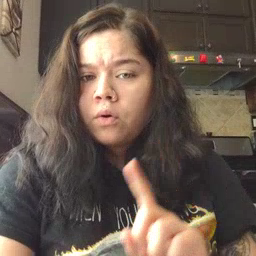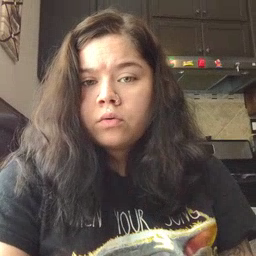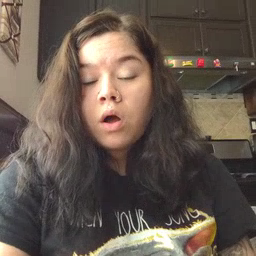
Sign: where